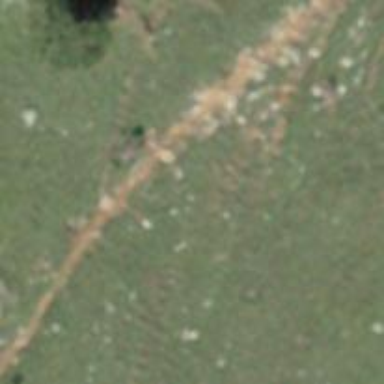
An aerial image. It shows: Path on the ground.